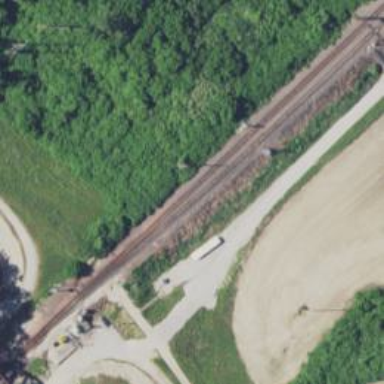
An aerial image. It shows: Spur junction in railway area.